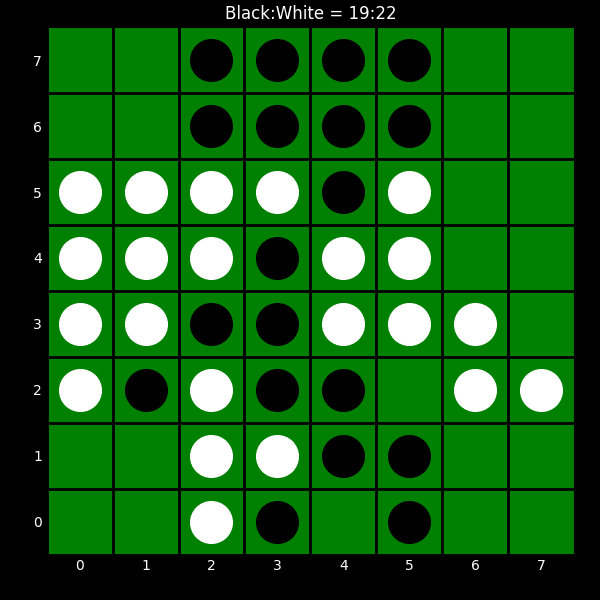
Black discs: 19
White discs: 22